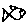
Label: fish